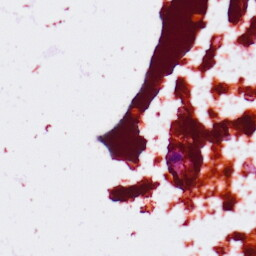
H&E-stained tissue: Lung